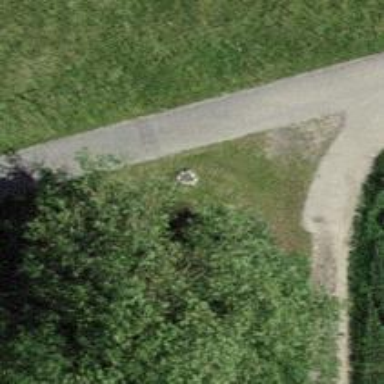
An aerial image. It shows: Red bench.